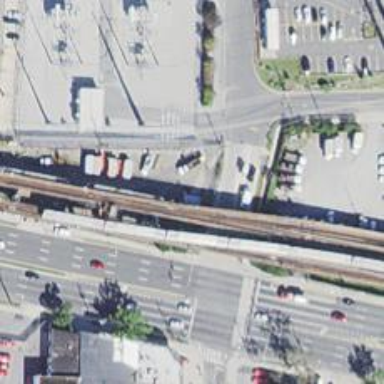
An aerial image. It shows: Railway junction.